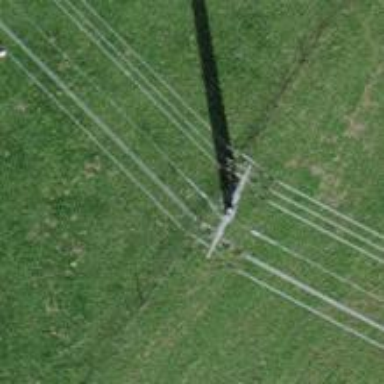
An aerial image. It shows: Power pole.